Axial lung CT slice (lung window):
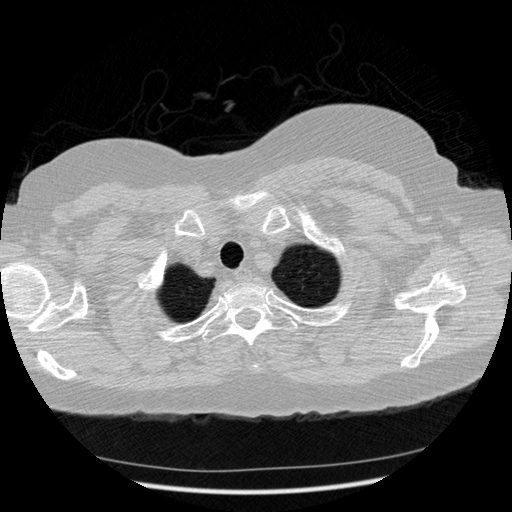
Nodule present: no